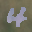
Label: 4